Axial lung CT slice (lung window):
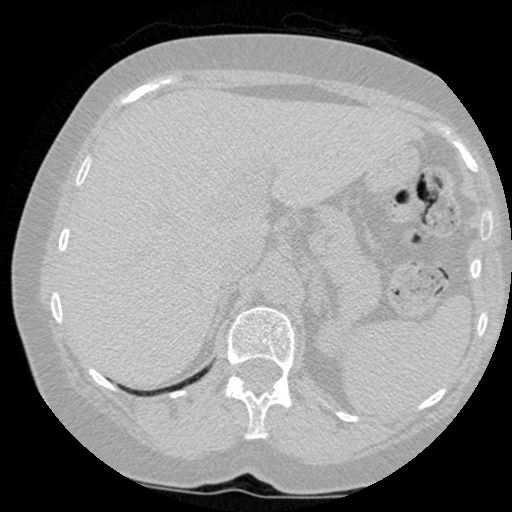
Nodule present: no